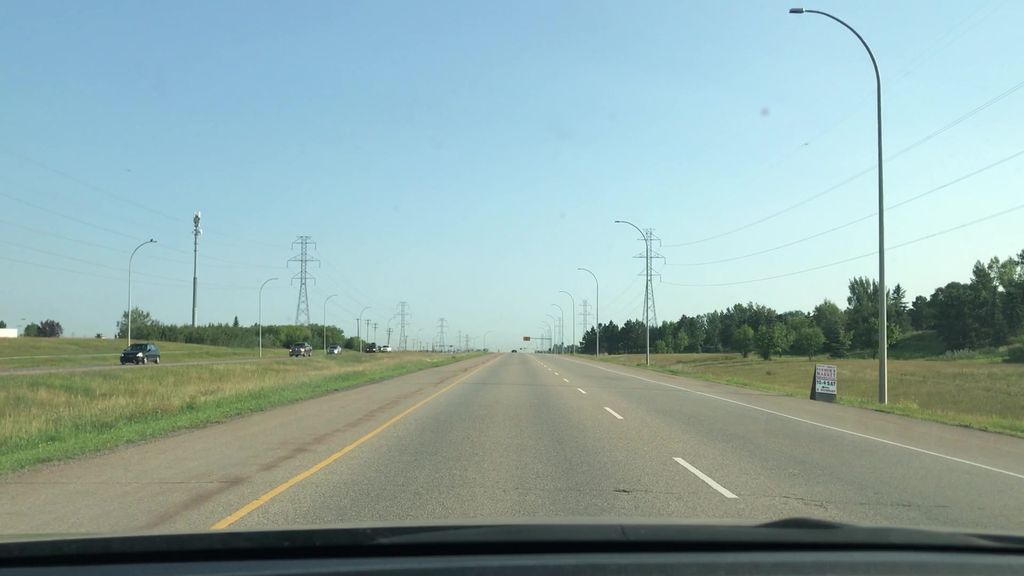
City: edmonton